Question: '''
java.sql.SQLException: ORA-00036: maximum number of recursive SQL levels (50) exceeded ORA-06512: at "EPOLICIA.EMER_COMPLAINT_VALIDATE",
line 5 ORA-04088: error during execution of trigger 'EPOLICIA.EMER_COMPLAINT_VALIDATE' ORA-06512: at "EPOLICIA.EMER_COMPLAINT_VALIDATE",
line 5 ORA-04088: error during execution of trigger 'EPOLICIA.EMER_COMPLAINT_VALIDATE' ORA-06512: at "EPOLICIA.EMER_COMPLAINT_VALIDATE",
line 5 ORA-04088: error during execution of trigger 'EPOLICIA.EMER_COMPLAINT_VALIDATE' ORA-06512: at "EPOLICIA.EMER_COMPLAINT_VALIDATE",
line 5 ORA-04088: error during execution of trigger 'EPOLICIA.EMER_COMPLAINT_VALIDATE' ORA-06512: at "EPOLICIA.EMER_COMPLAINT_VALIDATE",
line 5 ORA-04088: error during execution of trigger 'EPOLICIA.EMER_COMPLAINT_VALIDATE' ORA-06512: at "EPOLICIA.EMER_COMPLAINT_VALIDATE",
line 5 ORA-04088: error during execution of trigger 'EPOLICIA.EMER_COMPLAINT_VALIDATE' ORA-06512: at "EPOLICIA.EMER_COMPLAINT_VALIDATE",
line 5 ORA-04088: error during execution of trigger 'EPOLICIA.EMER_COMPLAINT_VALIDATE' ORA-06512: at "EPOLICIA.EMER_COMPLAINT_VALIDATE",
line 5 ORA-04088: error during execution of trigger 'EPOLICIA.EMER_COMPLAINT_VALIDATE' ORA-06512: at "EPOLICIA.EMER_COMPLAINT_VALIDATE",
line 5 ORA-04088: error during execution of trigger 'EPOLICIA.EMER_COMPLAINT_VALIDATE' ORA-06512: at "EPOLICIA.EMER_COMPLAINT_VALIDATE",
line 5 ORA-04088: error during execution of trigger 'EPOLICIA.EMER_COMPLAINT_VALIDATE' ORA-06512: at "EPOLICIA.EMER_COMPLAINT_VALIDATE",
line 5 ORA-04088: error during execution of trigger 'EPOLICIA.EMER_COMPLAINT_VALIDATE' ORA-06512: at "EPOLICIA.EMER_COMPLAINT_VALIDATE",
line 5 ORA-04088: error during execution of trigger 'EPOLICIA.EMER_COMPLAINT_VALIDATE' ORA-06512: at "EPOLICIA.EMER_COMPLAINT_VALIDATE",
line 5 ORA-04088: error during execution of trigger 'EPOLICIA.EMER_COMPLAINT_VALIDATE' ORA-06512: at "EPOLICIA.EMER_COMPLAINT_VALIDATE",
line 5 ORA-04088: error during execution of trigger 'EPOLICIA.EMER_COMPLAINT_VALIDATE' ORA-06512: at "EPOLICIA.EMER_COMPLAINT_VALIDATE",
line 5 ORA-04
'''
I've created one trigger, by which i will restrict the user to .
'''
create or replace trigger emer_complaint_validate before insert on emer_complaint for each row
begin
if(((:new.date_time) = (:old.date_time)) AND ((:new.ip_add) = (:old.ip_add))) then
RAISE_APPLICATION_ERROR(-20001, 'Only one complaint accepted !!');
ELSE
insert into emer_complaint values(:new.case_id,:new.complaint,:new.land_mark,:new.station_id,:new.date_time,:new.ip_add,:new.status);
end if;
end;
/
'''
structure of table, on which trigger has applied

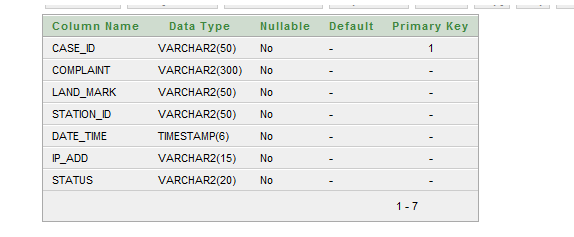
Answer: What you need is a constraint, not a trigger. In 11g:
'''
ALTER TABLE emer_complaint
ADD (date_complaint DATE GENERATED ALWAYS AS (trunc(date_time)));
ALTER TABLE emer_complaint
ADD CONSTRAINT "one complaint per day" UNIQUE (ip_add, date_complaint);
'''
In 10g and before:
'''
CREATE UNIQUE INDEX "one complaint per day"
ON emer_complaint (ip_add, trunc(date_time));
'''
<URL>.